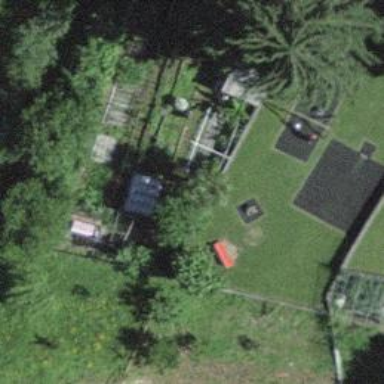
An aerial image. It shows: Red bench.